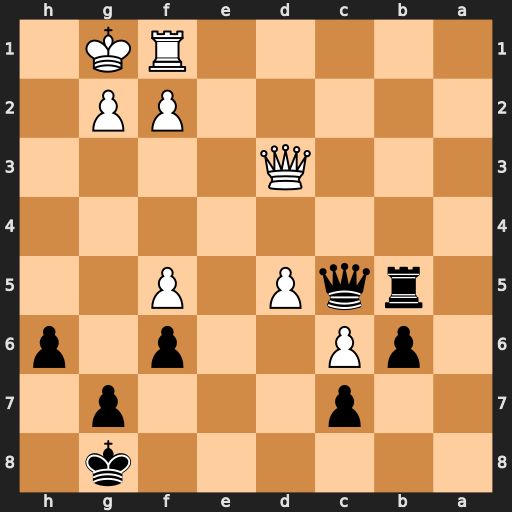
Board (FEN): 6k1/2p3p1/1pP2p1p/1rqP1P2/8/3Q4/5PP1/5RK1
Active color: b
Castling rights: -
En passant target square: -
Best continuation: Qxd5 Qxd5+ Rxd5